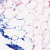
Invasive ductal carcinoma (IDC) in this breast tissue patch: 0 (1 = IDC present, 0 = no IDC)